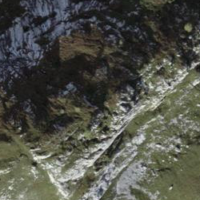
EUNIS habitat code: 23
Species observed at this site:
Phylloscopus collybita
Oenanthe oenanthe
Lophophanes cristatus
Linaria cannabina
Troglodytes troglodytes
Anthus spinoletta
Parus major
Phoenicurus ochruros
Regulus regulus
Turdus viscivorus
Fringilla coelebs
Periparus ater